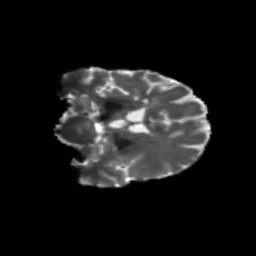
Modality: T2w
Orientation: coronal
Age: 50
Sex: female
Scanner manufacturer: siemens
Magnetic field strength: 3 T
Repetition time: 5.47 s
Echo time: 0.0854 s